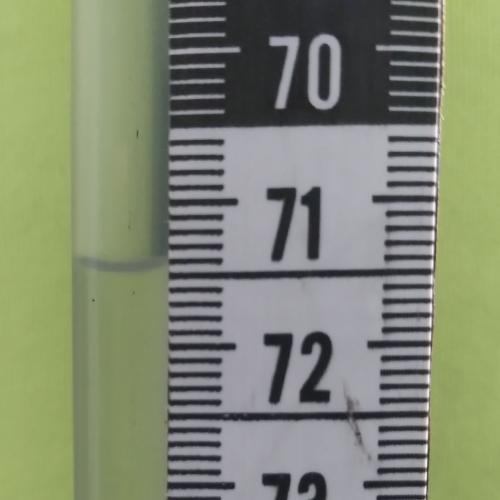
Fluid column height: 71.4 cm